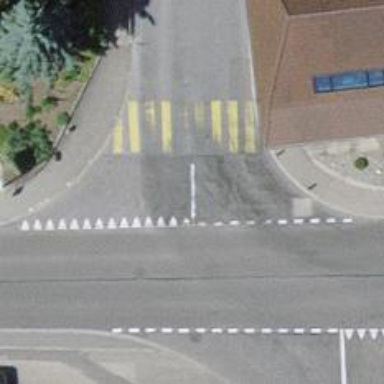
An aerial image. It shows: Zebra crossing on the road.